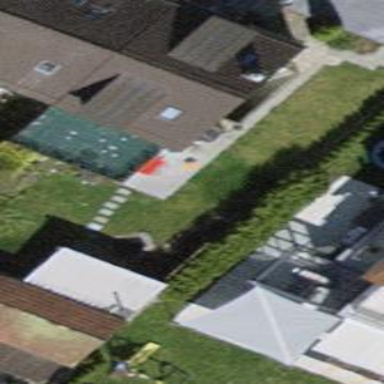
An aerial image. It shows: Semidetached house with tile roof.